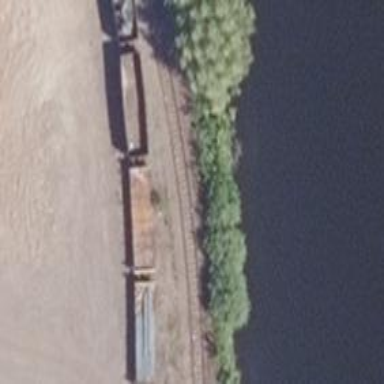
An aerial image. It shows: Railway spur service.